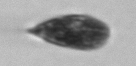
Label: Euglena